Field crop: maize
Growth stage: 2
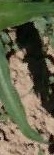
Species: maize